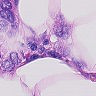
Metastatic tissue present: yes